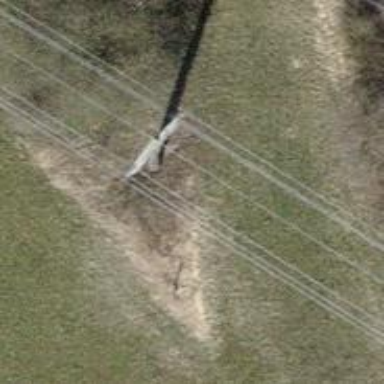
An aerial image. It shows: Power pole.